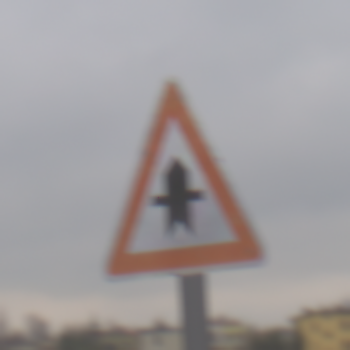
Verkehrszeichen: Vorfahrt
Umgebung: Outdoor, RoadRail
Tageszeit: Midday
Wetter: Overcast
Licht: Natural
Jahreszeit: NotSpecified
Kontrast: LowContrast